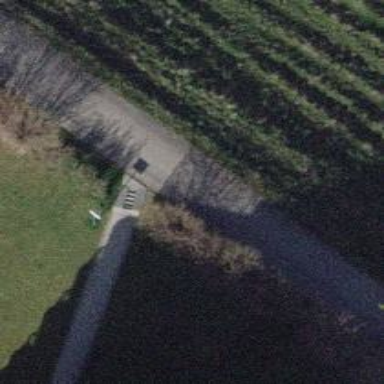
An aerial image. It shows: Set of cobblestone steps.